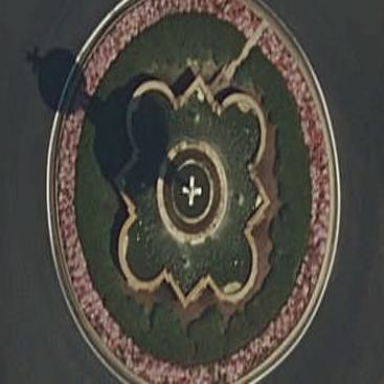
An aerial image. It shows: Fountain in water basin. The area features historic monument amidst natural surroundings.